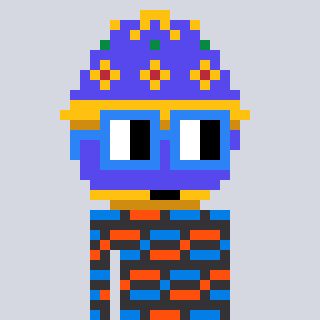
a pixel art character with square blue glasses, a faberge-shaped head and a grayscale-colored body on a cool background